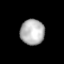
Tissue: lung
Cell type: Myeloid cells
Senescence score: 0.6003
Nuclear area (px): 604
Mean DAPI intensity: 179.692